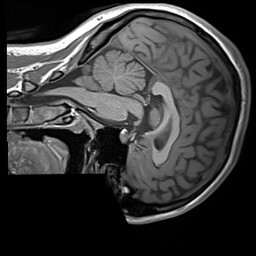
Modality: T1w
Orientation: sagittal
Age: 24
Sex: female
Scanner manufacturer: siemens
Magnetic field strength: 3 T
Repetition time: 1.6 s
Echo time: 0.00236 s